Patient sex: M
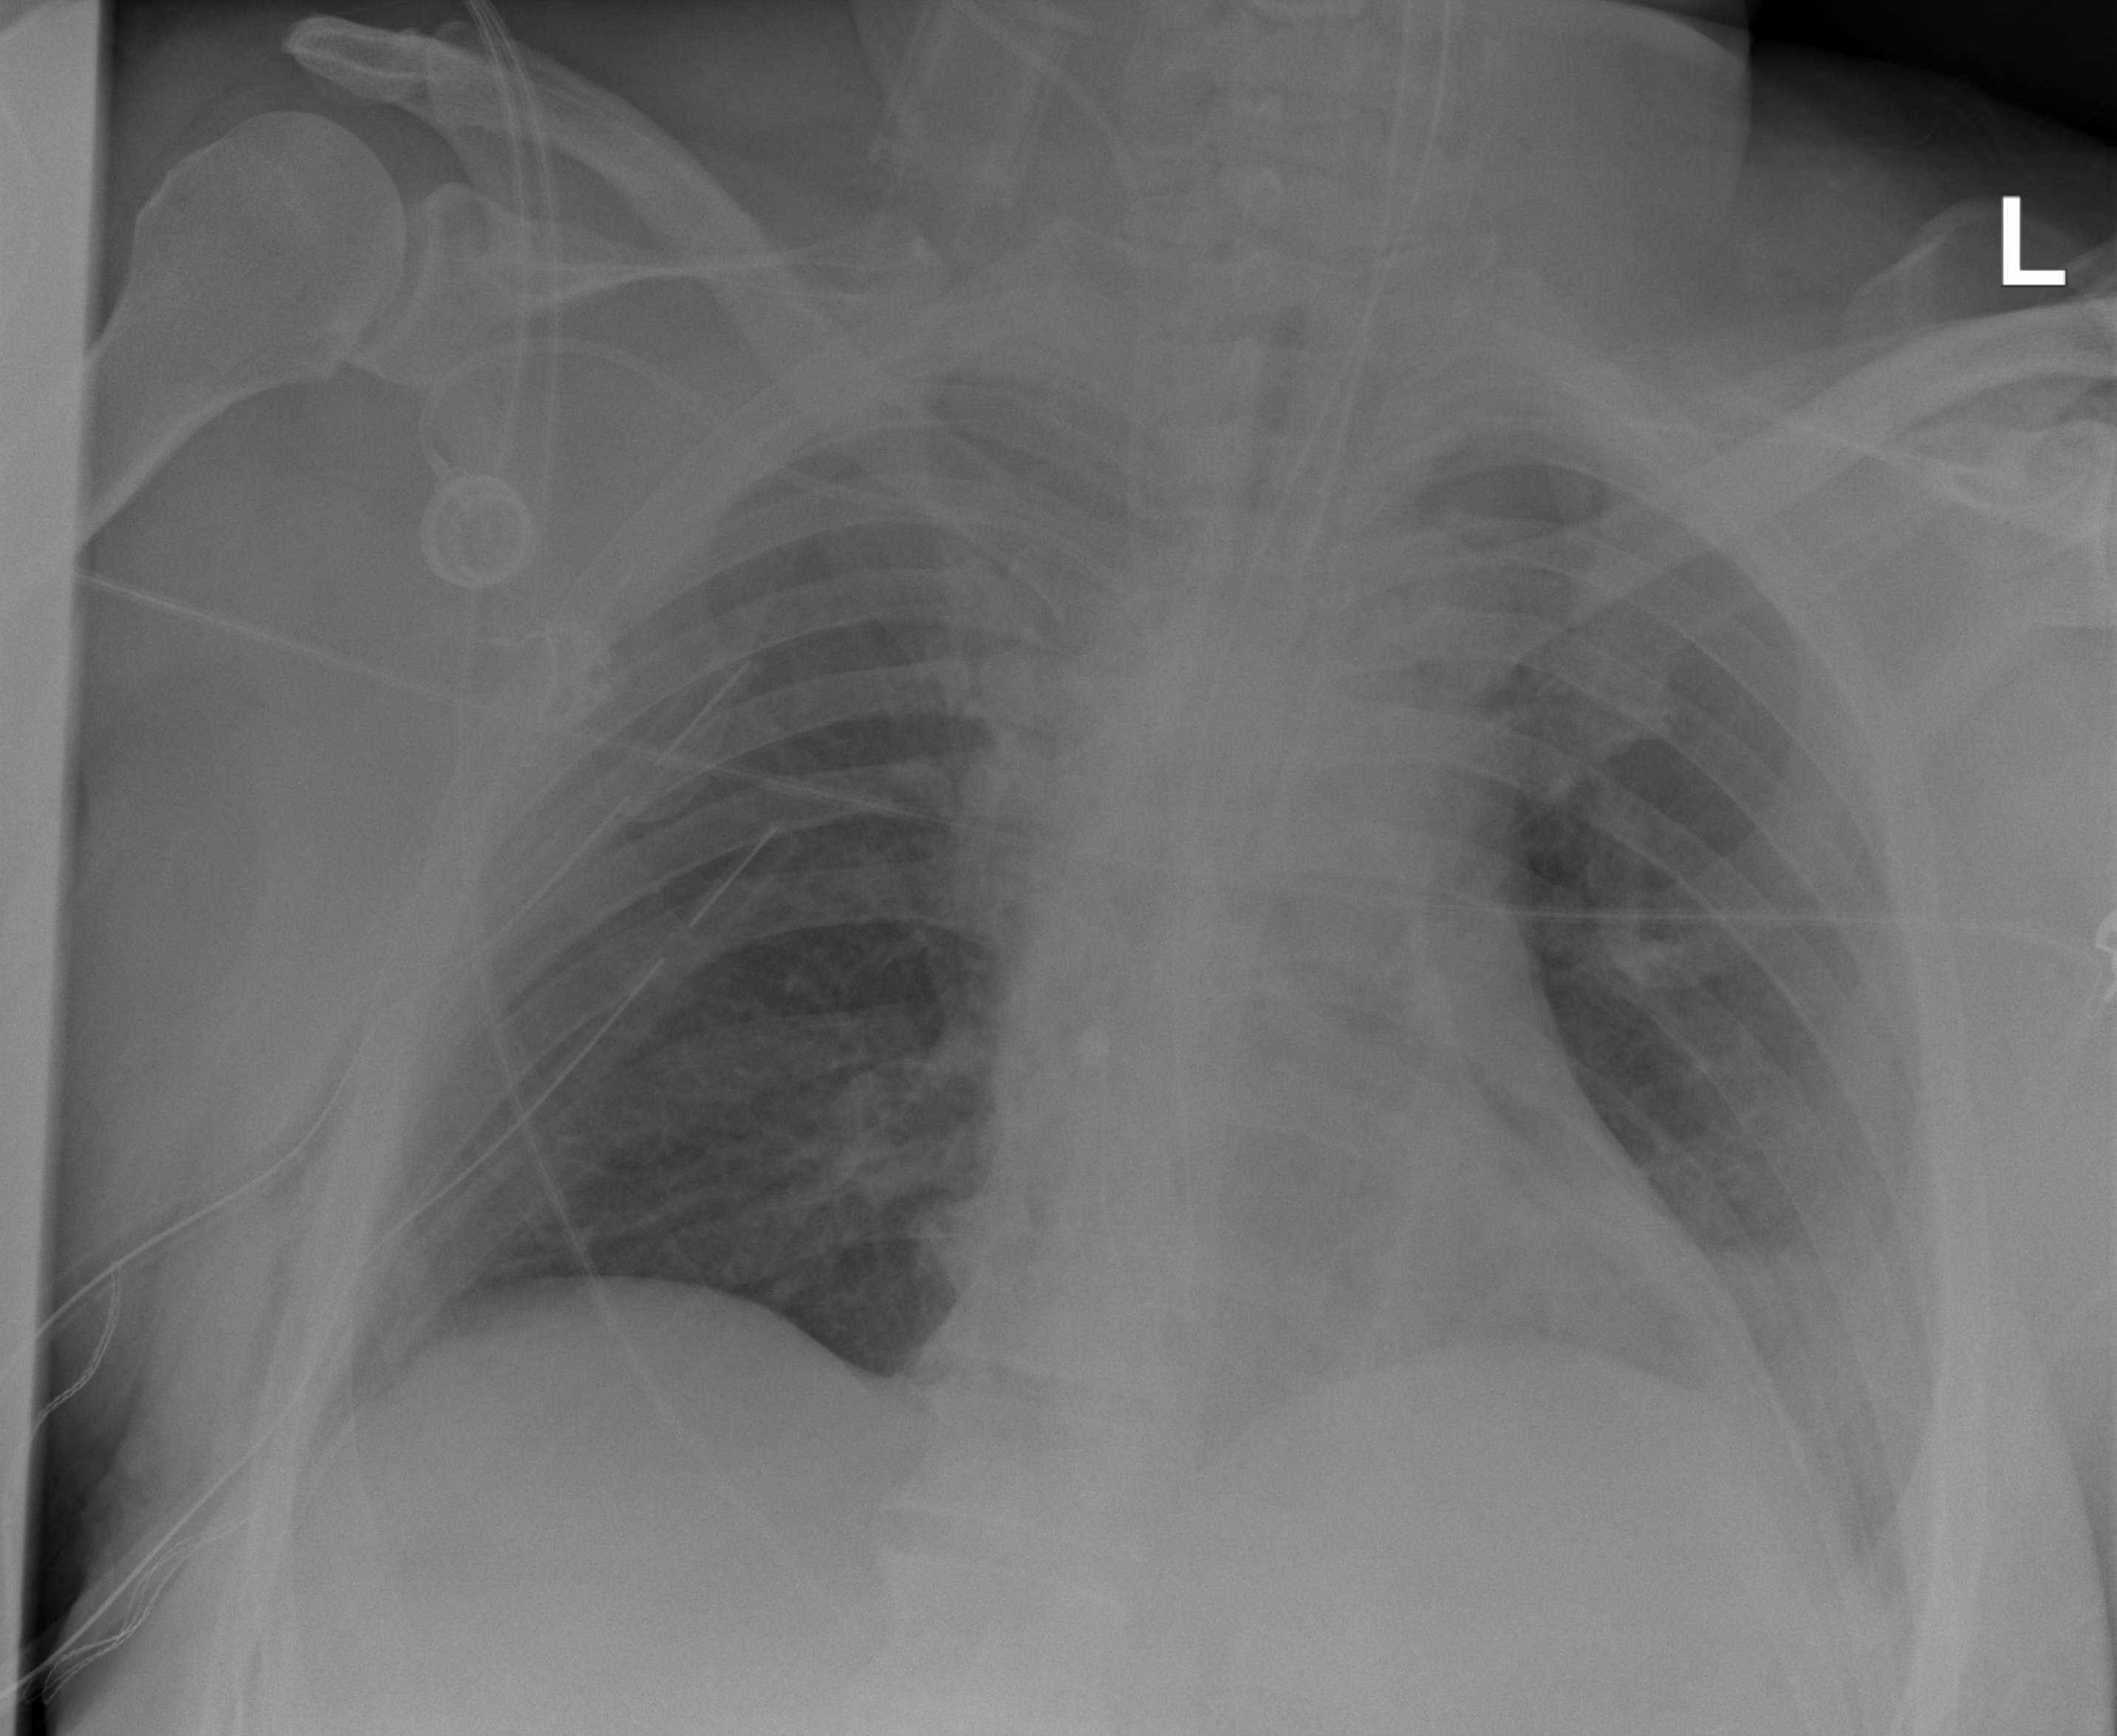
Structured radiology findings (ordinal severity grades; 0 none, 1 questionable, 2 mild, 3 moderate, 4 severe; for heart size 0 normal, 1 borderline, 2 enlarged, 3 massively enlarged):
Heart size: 1
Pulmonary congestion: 0
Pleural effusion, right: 2
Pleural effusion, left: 3
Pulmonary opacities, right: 0
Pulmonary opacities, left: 0
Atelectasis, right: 2
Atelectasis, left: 2